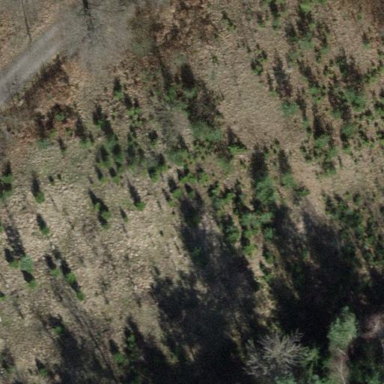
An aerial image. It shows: Clearcut area with scrub vegetation.